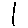
Label: line